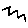
Label: zigzag